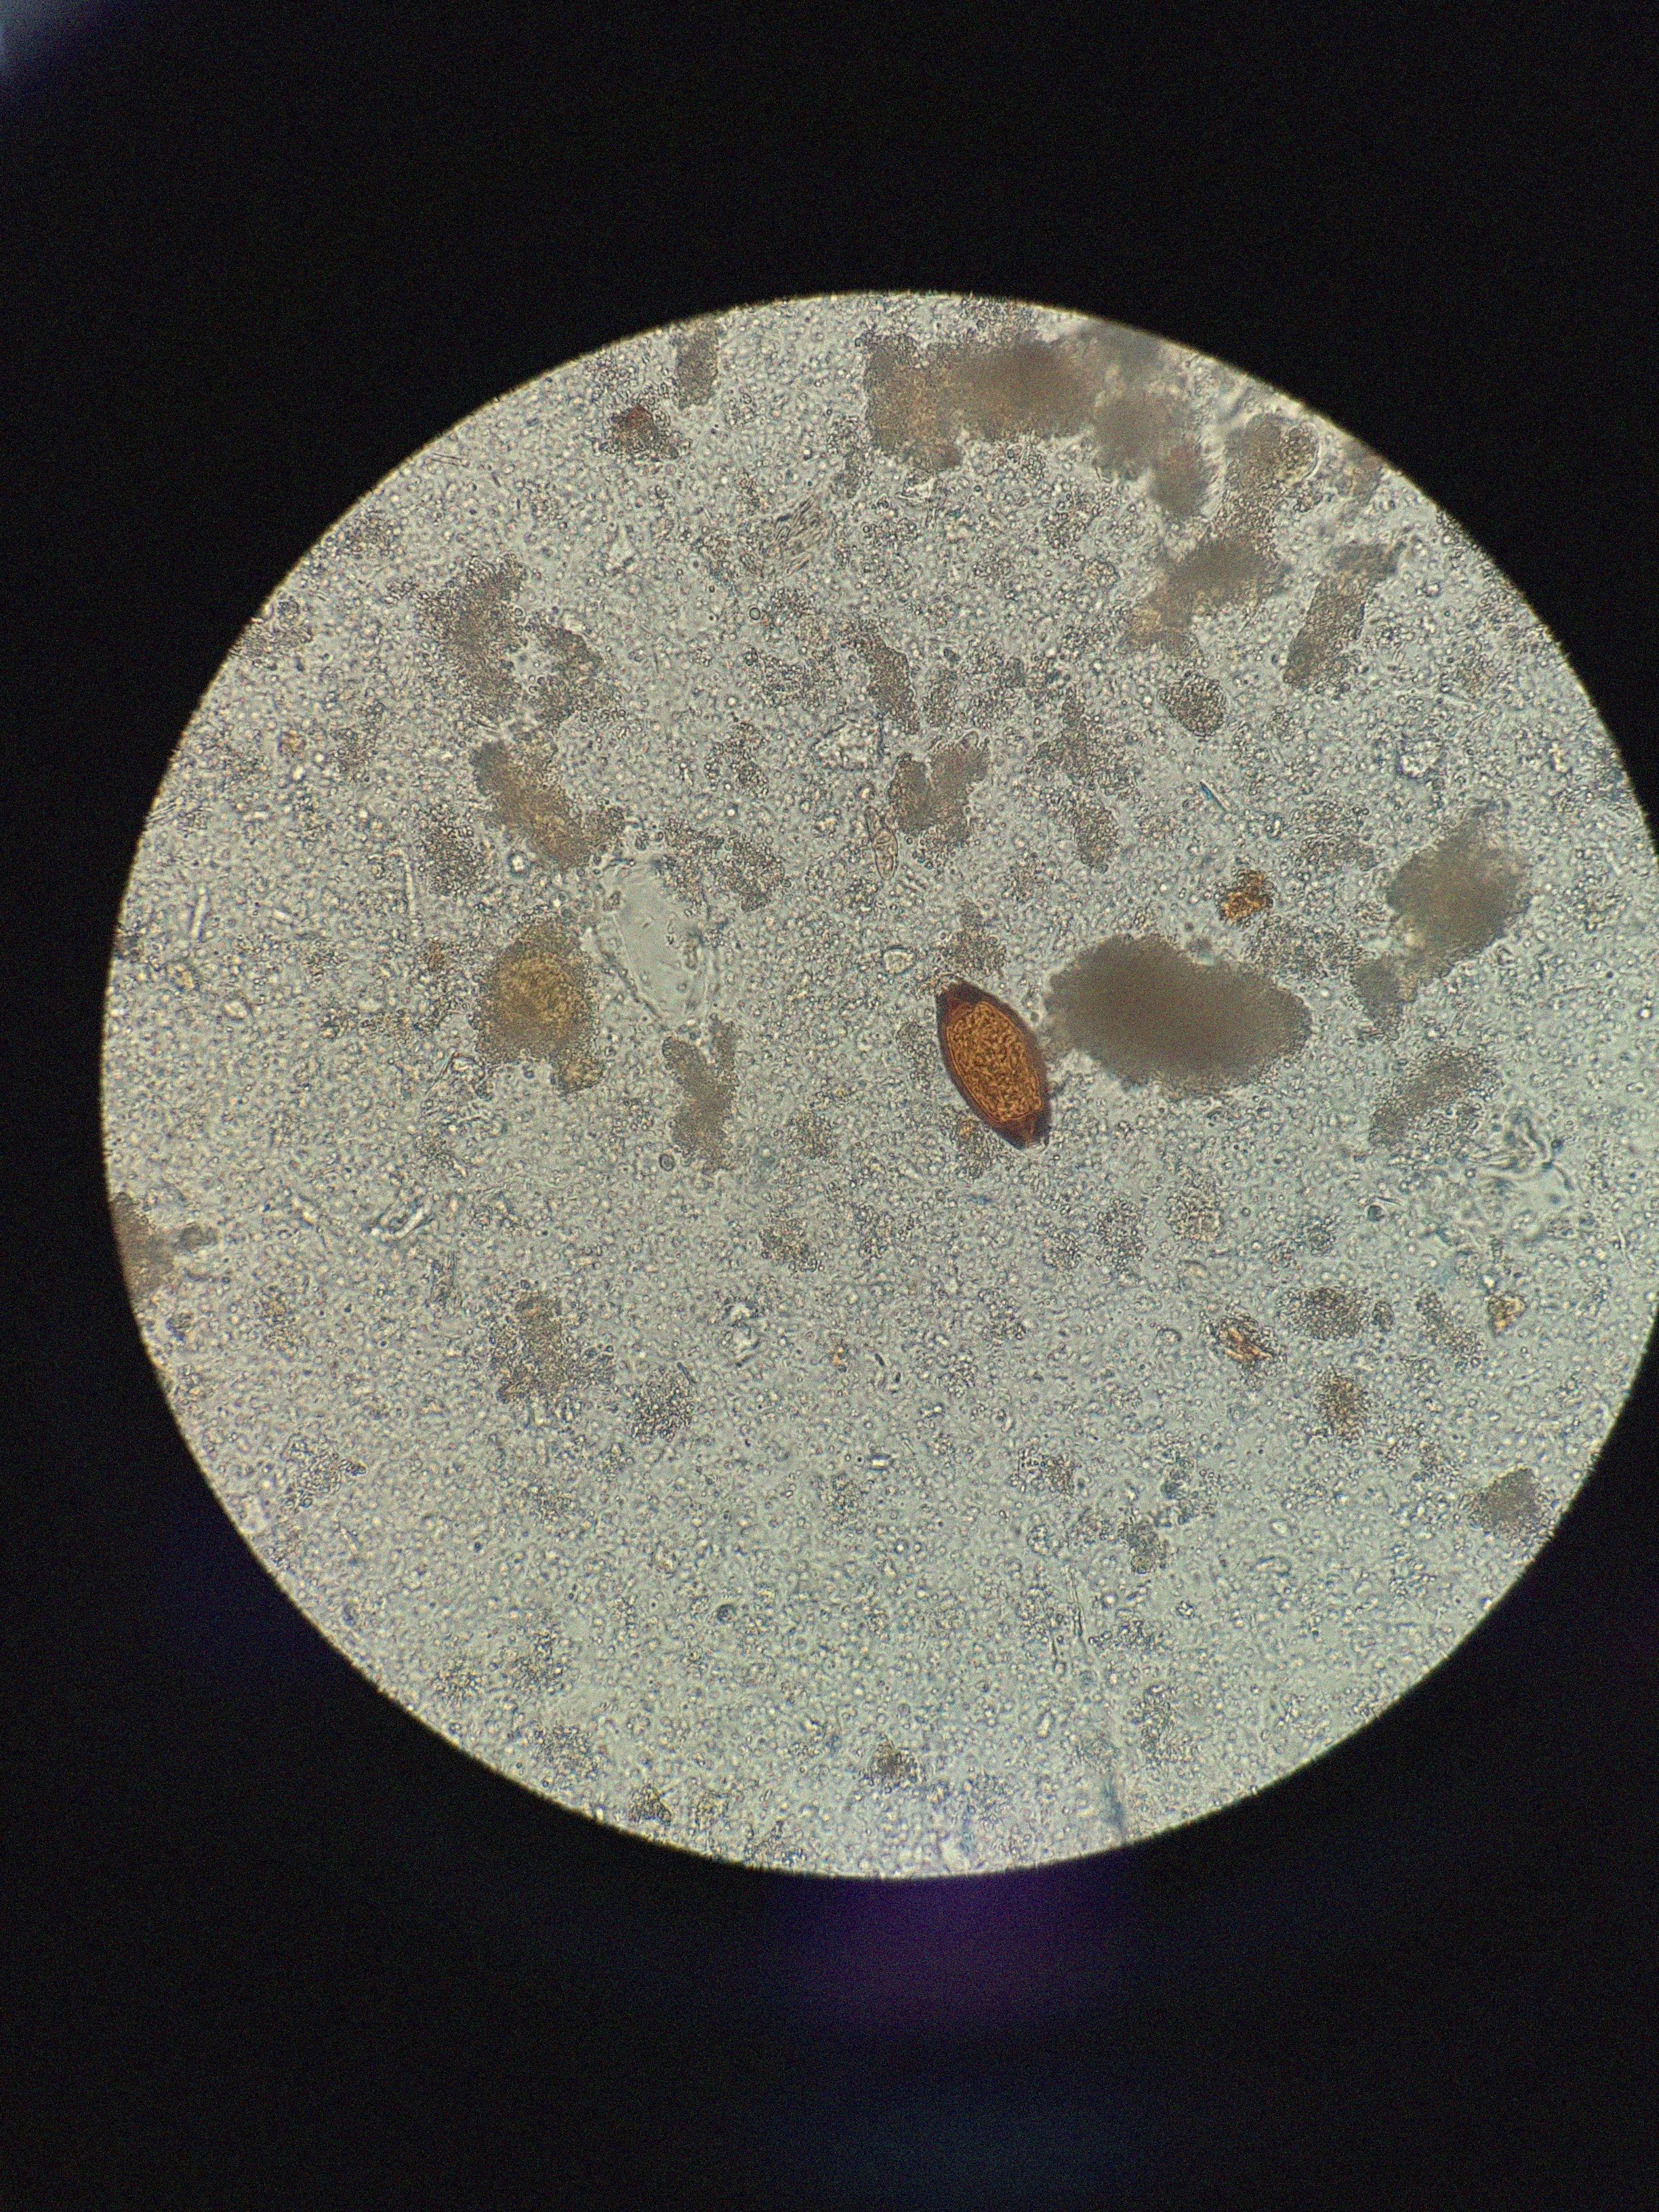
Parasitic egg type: Trichuris trichiura